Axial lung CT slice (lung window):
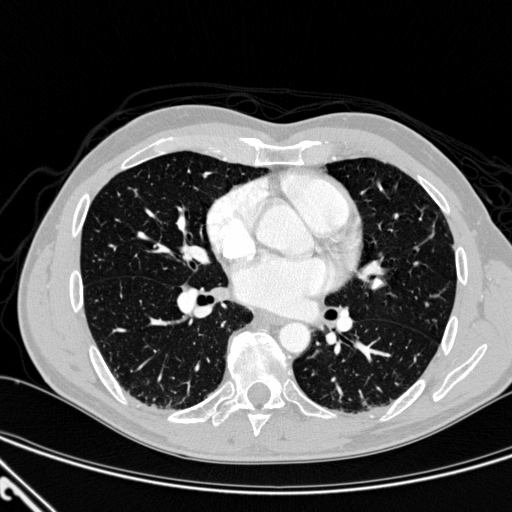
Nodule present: no